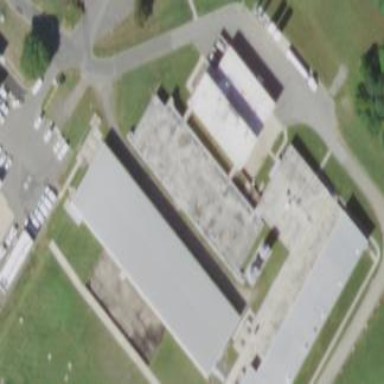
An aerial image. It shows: Service building.